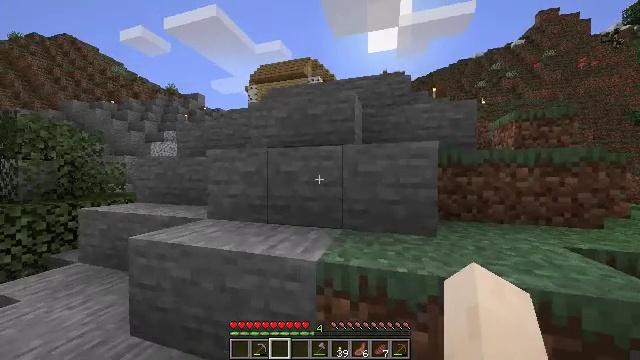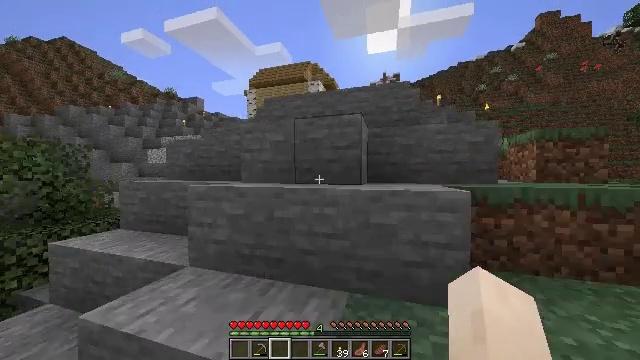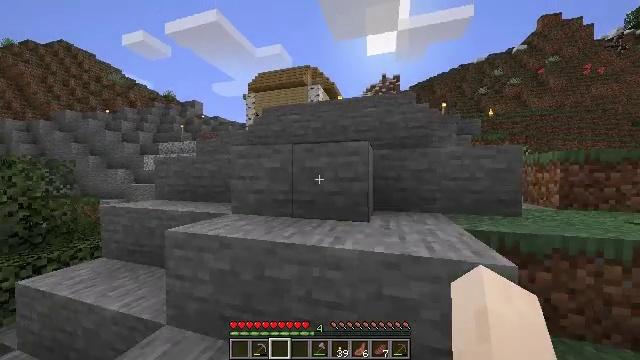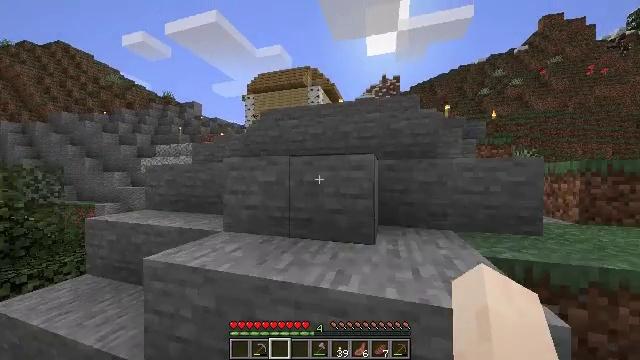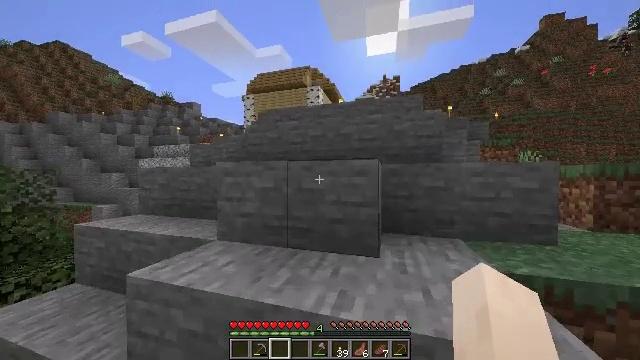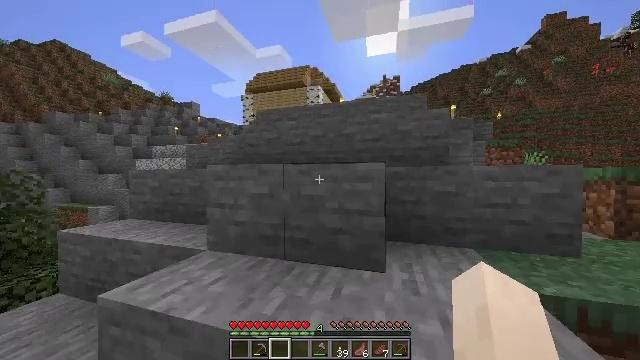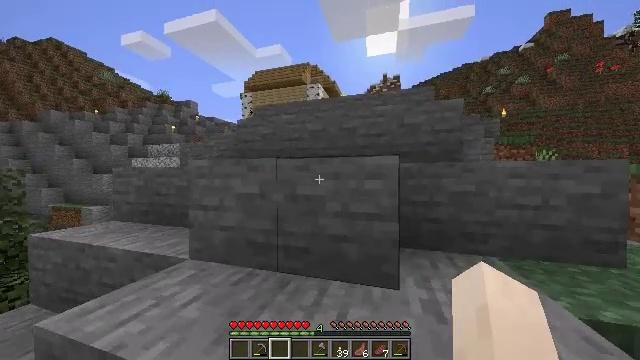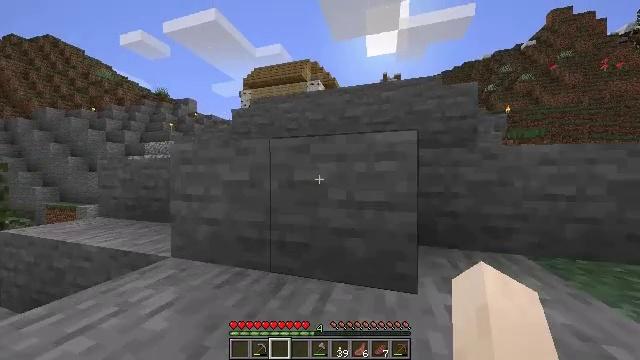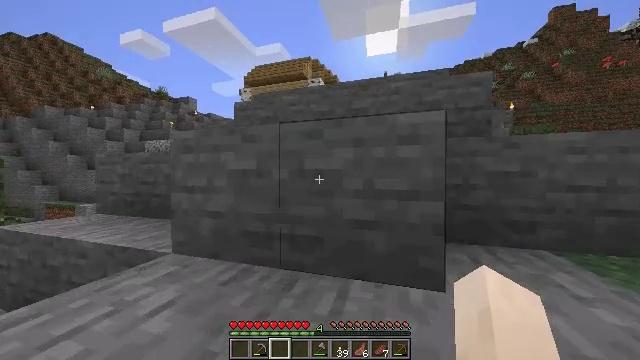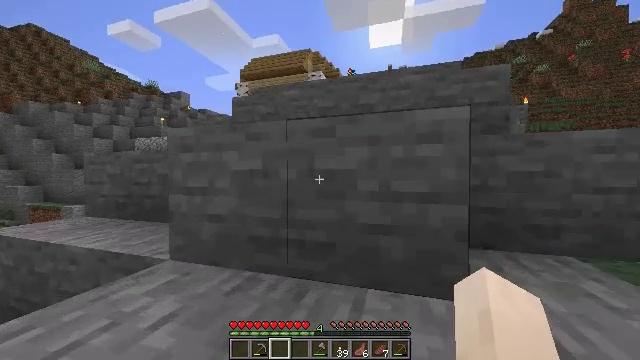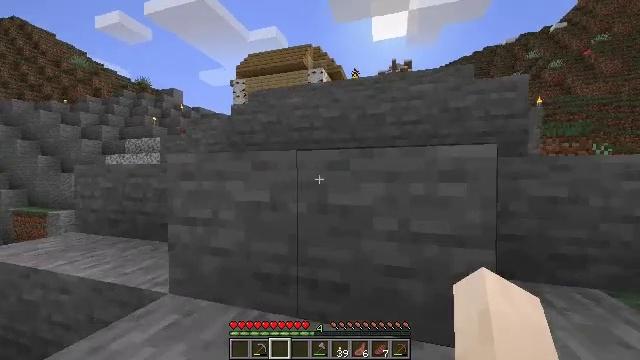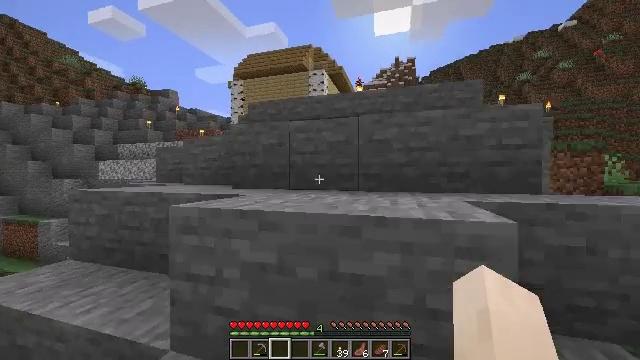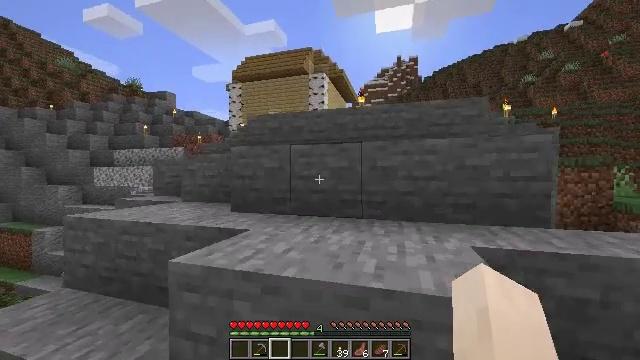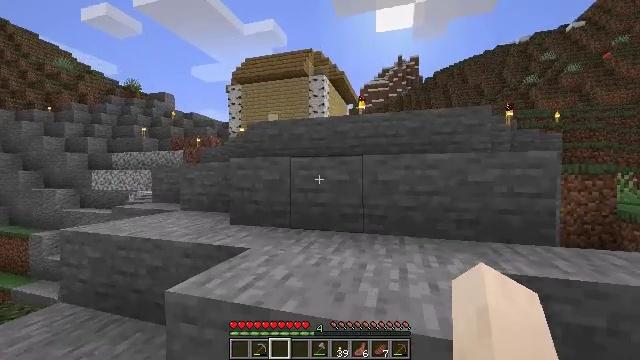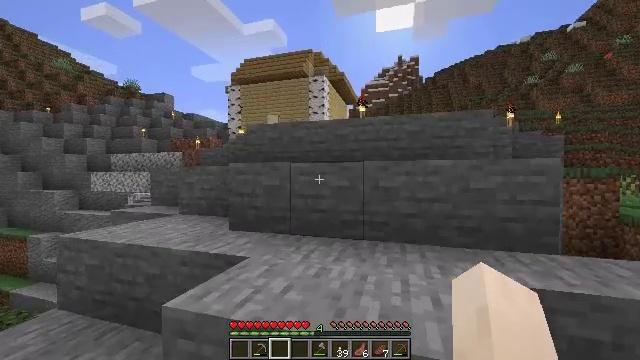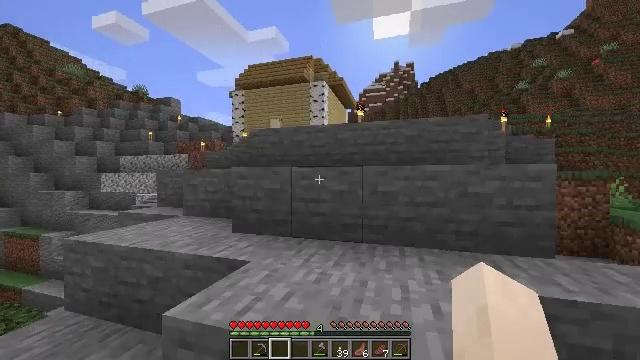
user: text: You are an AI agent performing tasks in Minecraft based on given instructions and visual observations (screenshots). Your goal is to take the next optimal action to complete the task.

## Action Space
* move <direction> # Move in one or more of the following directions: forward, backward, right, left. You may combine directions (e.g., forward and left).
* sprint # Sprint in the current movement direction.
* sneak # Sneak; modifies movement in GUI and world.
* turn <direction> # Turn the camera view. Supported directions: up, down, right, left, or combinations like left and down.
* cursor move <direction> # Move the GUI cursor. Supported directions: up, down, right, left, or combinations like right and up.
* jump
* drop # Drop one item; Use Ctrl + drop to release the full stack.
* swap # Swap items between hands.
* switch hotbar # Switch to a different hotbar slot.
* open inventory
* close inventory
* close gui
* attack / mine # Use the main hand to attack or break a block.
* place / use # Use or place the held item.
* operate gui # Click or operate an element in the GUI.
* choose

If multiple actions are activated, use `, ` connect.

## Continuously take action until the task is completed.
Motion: motion action
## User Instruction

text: Form oak stairs by arranging planks in the crafting table.
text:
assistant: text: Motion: move forward, sprint, jump
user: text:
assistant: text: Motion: move forward, sprint, jump
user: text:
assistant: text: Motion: move forward, sprint, jump
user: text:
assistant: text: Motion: move forward, sprint, jump
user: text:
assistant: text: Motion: move forward, sprint, jump
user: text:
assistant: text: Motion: move forward, sprint, jump
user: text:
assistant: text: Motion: move forward, sprint, jump
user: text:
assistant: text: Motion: move forward, sprint, jump
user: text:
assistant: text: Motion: move forward, sprint, jump
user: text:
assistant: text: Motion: move forward, sprint, jump
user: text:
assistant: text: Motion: move forward and move right, sprint, jump
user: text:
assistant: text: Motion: move forward and move right, sprint, jump
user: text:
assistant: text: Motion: move forward and move right, sprint, jump
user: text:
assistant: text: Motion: move forward, sprint, jump
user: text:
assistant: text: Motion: move forward, sprint, jump
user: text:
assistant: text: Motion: move forward, sprint, jump
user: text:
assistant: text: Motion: move forward, sprint, jump
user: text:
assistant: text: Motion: move forward, sprint, jump
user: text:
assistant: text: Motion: move forward, sprint, jump
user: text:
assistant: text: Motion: move forward, sprint, jump
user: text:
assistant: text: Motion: move forward, sprint, jump
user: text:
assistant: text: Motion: move forward, sprint, jump
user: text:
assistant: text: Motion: move forward, sprint, jump
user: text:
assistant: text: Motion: move forward, sprint, jump
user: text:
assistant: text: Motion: move forward and move right, sprint, jump
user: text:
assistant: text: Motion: move forward and move right, sprint, jump
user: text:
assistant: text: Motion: move forward and move right, sprint, jump
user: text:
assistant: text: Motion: move forward and move right, sprint, jump
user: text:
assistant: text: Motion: move forward and move right, sprint, jump
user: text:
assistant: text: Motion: move forward, sprint, jump